Question: I am trying to implement the solution given in <URL>.
The article says:
>
## Adding a Tracking Property to the Department Entity
In Models\Department.cs, add a tracking property:'''
[Timestamp]
public Byte[] Timestamp { get; set; }
'''
The Timestamp attribute specifies that this column will be included in the Where clause of Update and Delete commands sent to the database.
Since I'm using a approach, I followed steps 1 - 5 outlined in <URL>
1. Add a property named "Timestamp" to the entity in EF's model
2. Set the type to binary
3. Set nullable to false
4. Set StoreGeneratedPattern to Computed
5. Set ConcurrencyMode to Fixed
When I update my code from the database model, the Models\Department.cs now contains
'''
public virtual byte[] Timestamp
{
get;
set;
}
'''
Then I used the metadata class to specify the Timestamp attribute:
'''
// Metadata for Department entity
public class DepartmentMetadata
{
[Timestamp]
public byte Timestamp { get; set; }
}
'''
I tested whether the value of the 'Timestamp' column is changing in case of row edits. It isn't.
The problem was caused because the SQL Server column type was 'binary', where it should have been of type 'timestamp'. Changing the data type fixed the issue of the Timestamp column not getting updated.
I was trying to modify the same entity (using "Open in new tab") to see if an 'OptimisticConcurrencyException' is thrown. It isn't. What am I doing wrong? Please help me understand, thanks.

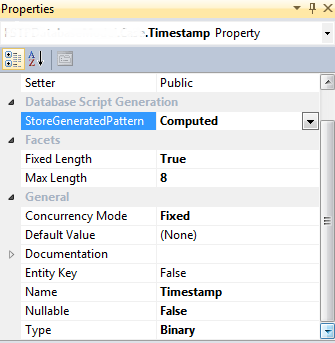
Answer: The problem was caused because I had one ObjectContext per HTTP session, and so opening a new tab and testing it would cause a concurrency exception.